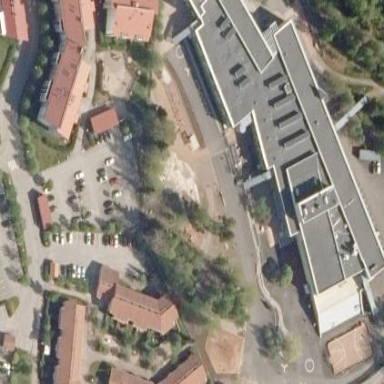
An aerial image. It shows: School.